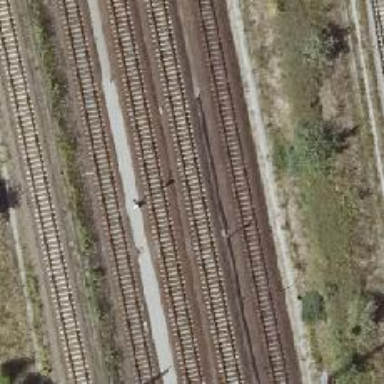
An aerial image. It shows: Railway signal.